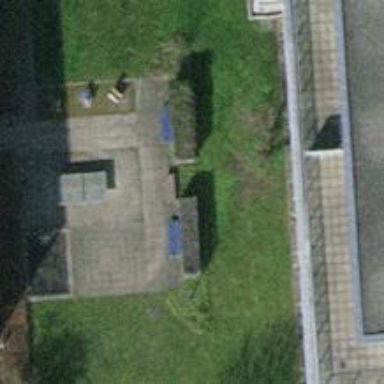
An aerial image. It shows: Blue bench.